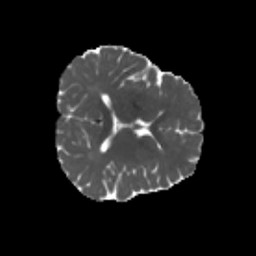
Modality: MD
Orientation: axial
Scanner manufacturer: siemens
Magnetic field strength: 3 T
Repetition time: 4.16 s
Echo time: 0.0806 s